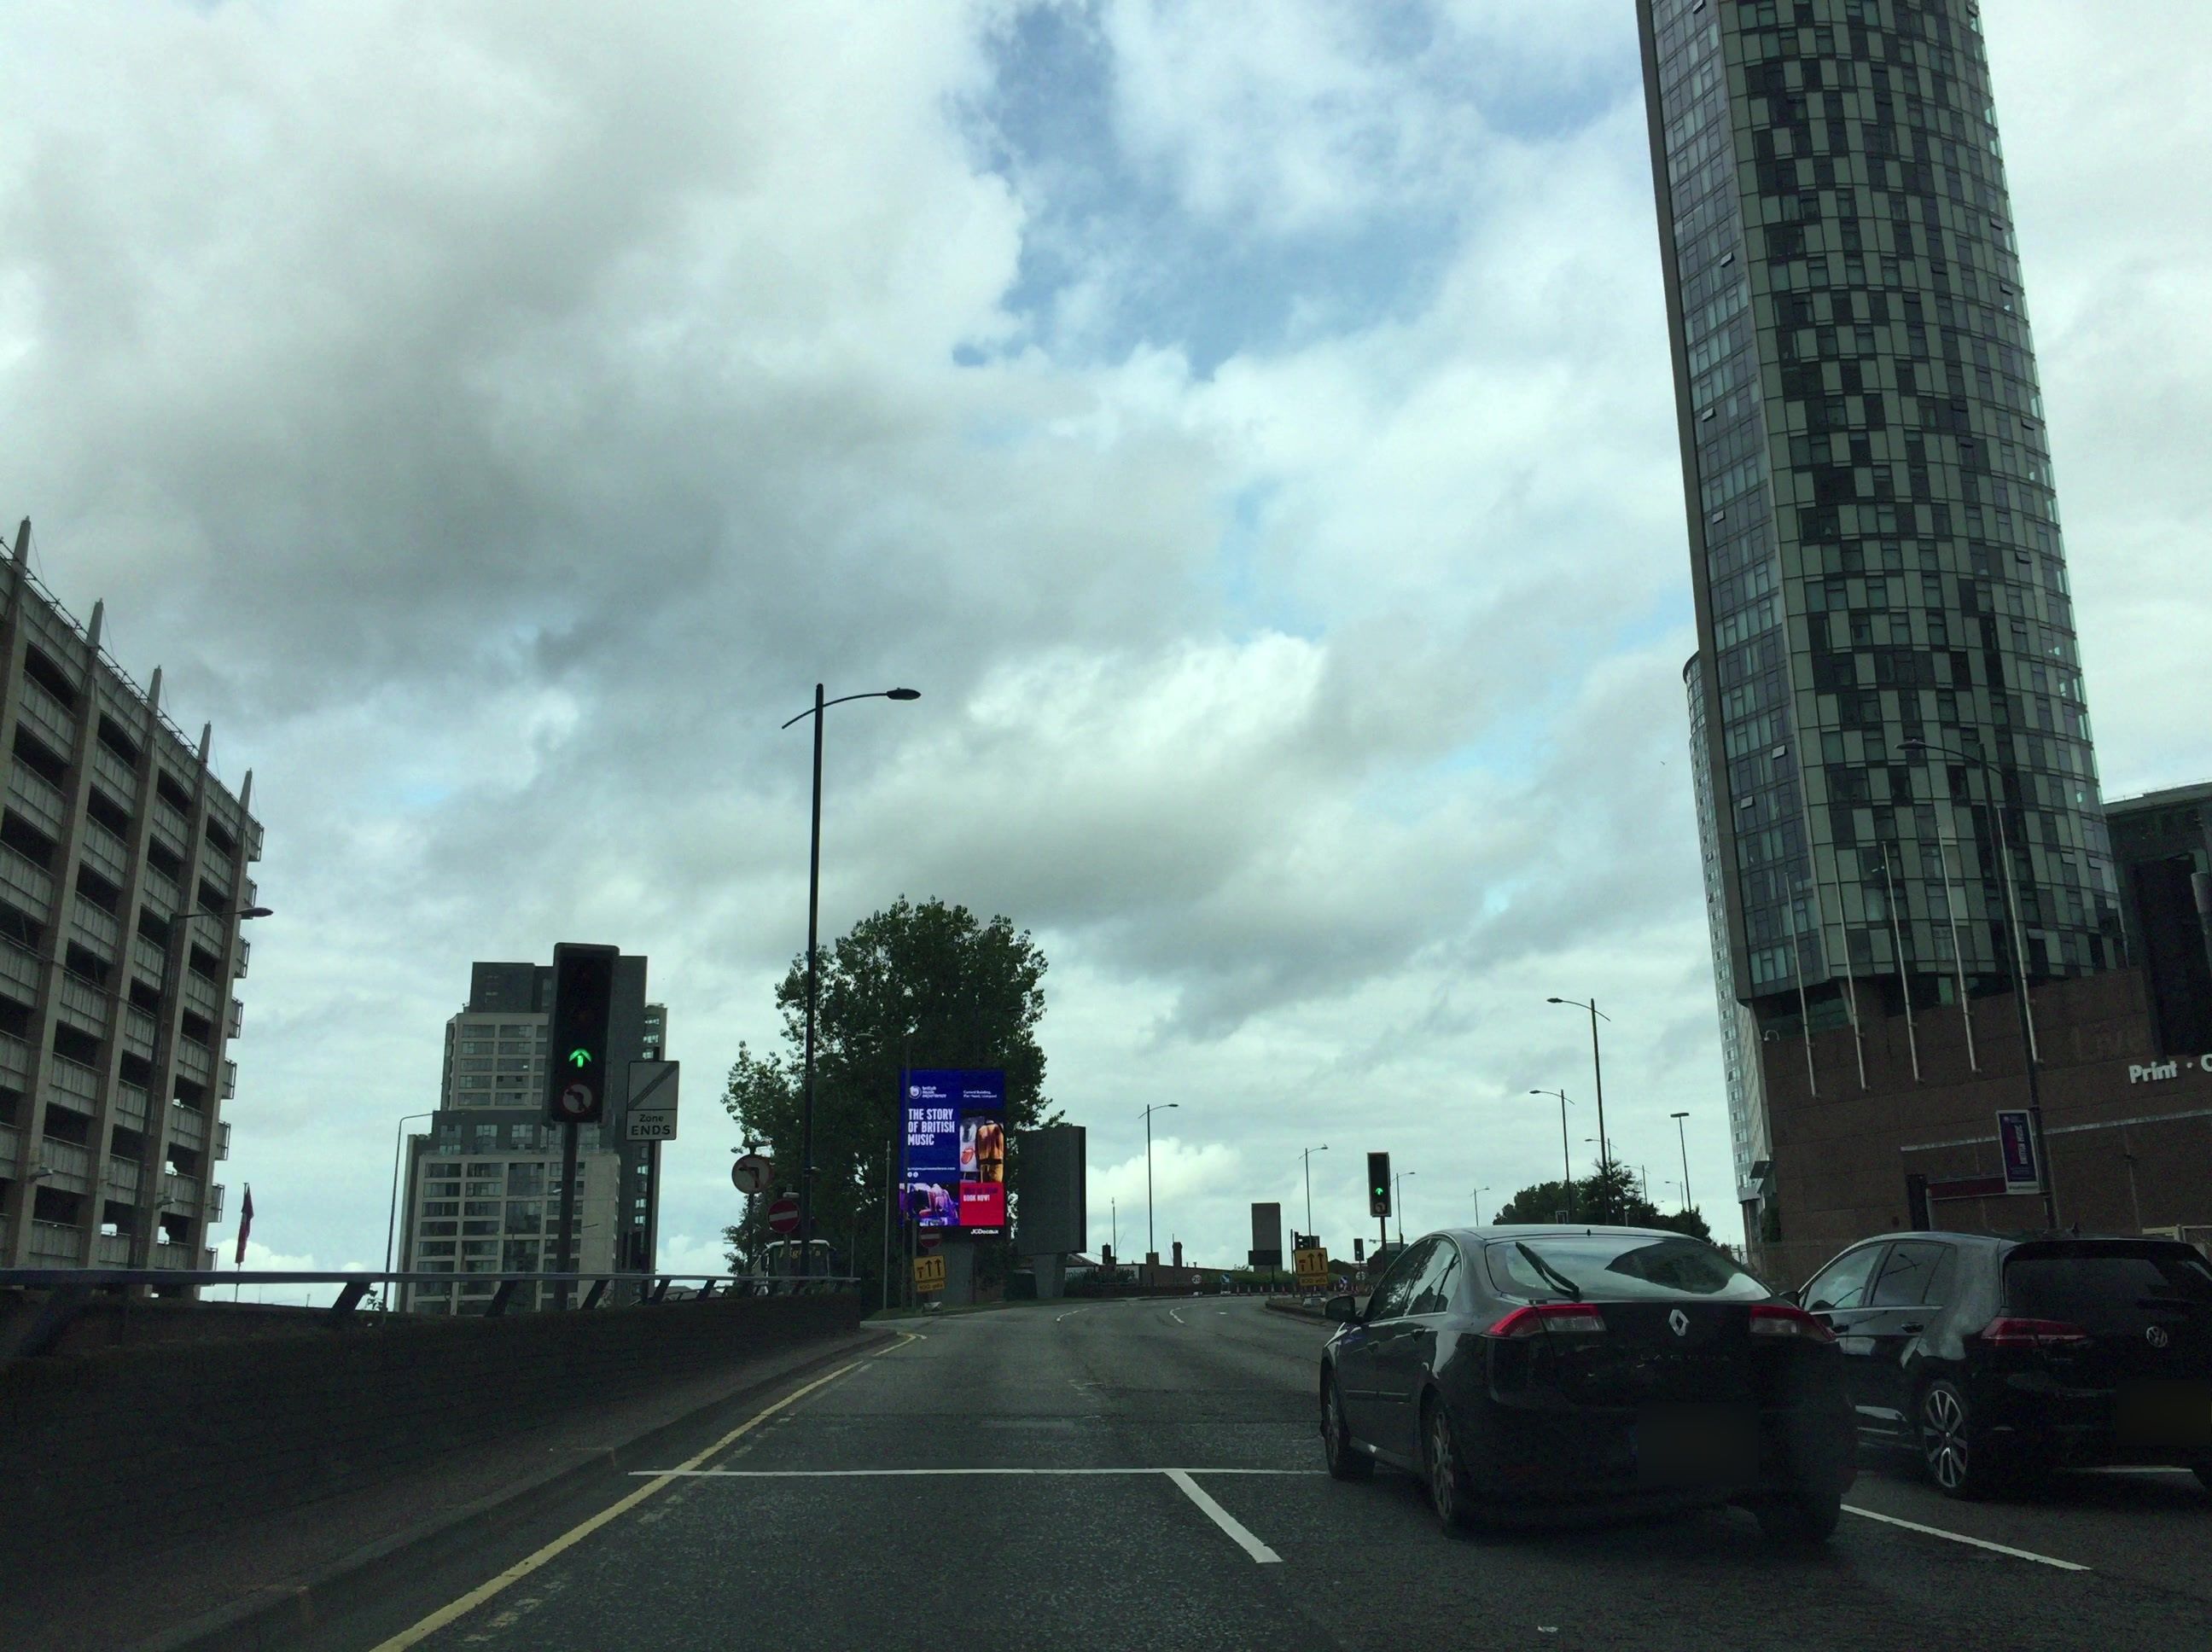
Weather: cloudy
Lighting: day
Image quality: good
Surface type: driving surface
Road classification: trunk
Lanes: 2, 4
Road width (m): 3.0
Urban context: urban centre
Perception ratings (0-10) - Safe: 3.65, Lively: 7.47, Beautiful: 6.02, Boring: 3.5, Depressing: 7.86, Wealthy: 8.7